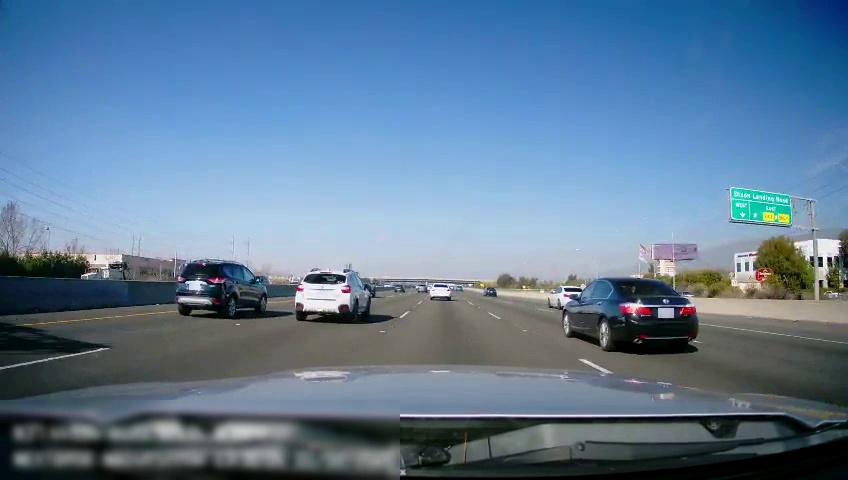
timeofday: Day
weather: Sunny
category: Drivable Space
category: Vehicles | Car
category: Vehicles | Car
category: Vehicles | Car
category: Vehicles | SUV
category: Vehicles | Car
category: Vehicles | Car
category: Vehicles | Car
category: Vehicles | Truck
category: Vehicles | SUV
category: Vehicles | SUV
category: Vehicles | Car
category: Lanes | Current Lane
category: Lanes | Current Lane
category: Lanes | Alternate Lane
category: Lanes | Alternate Lane
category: Lanes | Alternate Lane
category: Lanes | Alternate Lane
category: Traffic | Signs